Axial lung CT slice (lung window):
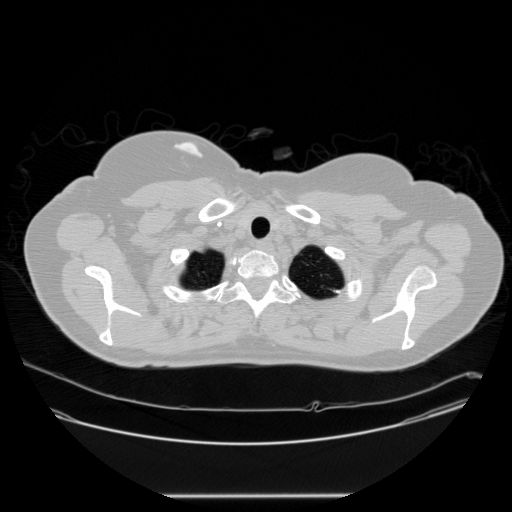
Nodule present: no